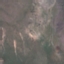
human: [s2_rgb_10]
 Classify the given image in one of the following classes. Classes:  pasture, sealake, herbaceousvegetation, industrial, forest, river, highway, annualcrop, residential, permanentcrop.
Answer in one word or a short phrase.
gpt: HerbaceousVegetation